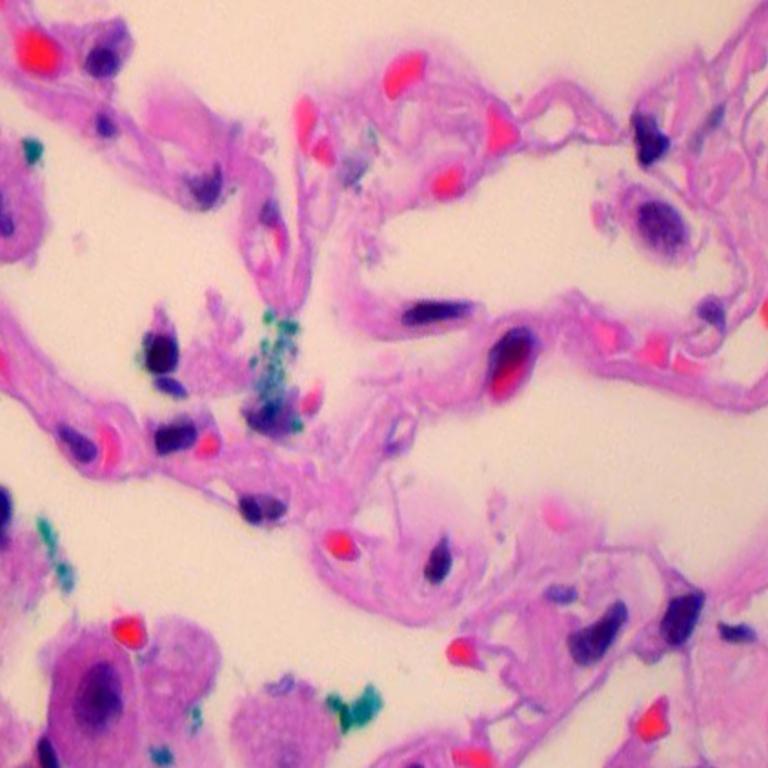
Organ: lung
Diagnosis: benign